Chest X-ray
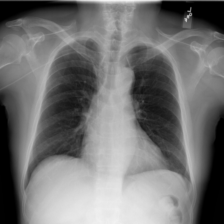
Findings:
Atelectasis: negative
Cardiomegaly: negative
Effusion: negative
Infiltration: negative
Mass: negative
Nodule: negative
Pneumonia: negative
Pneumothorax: negative
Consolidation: negative
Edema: negative
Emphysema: negative
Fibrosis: negative
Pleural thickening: negative
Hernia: negative